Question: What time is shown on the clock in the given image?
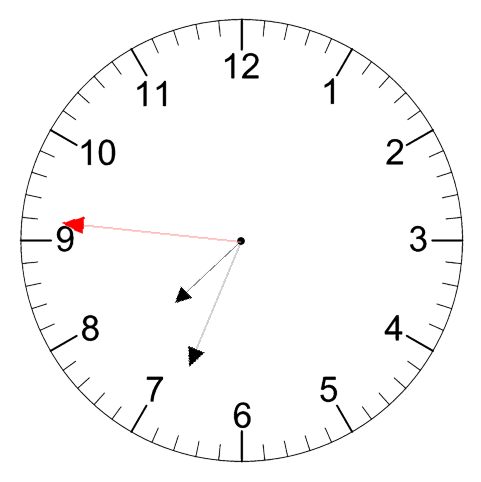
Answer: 07:33:46